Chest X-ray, PA view. Patient: 58 years old, sex M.
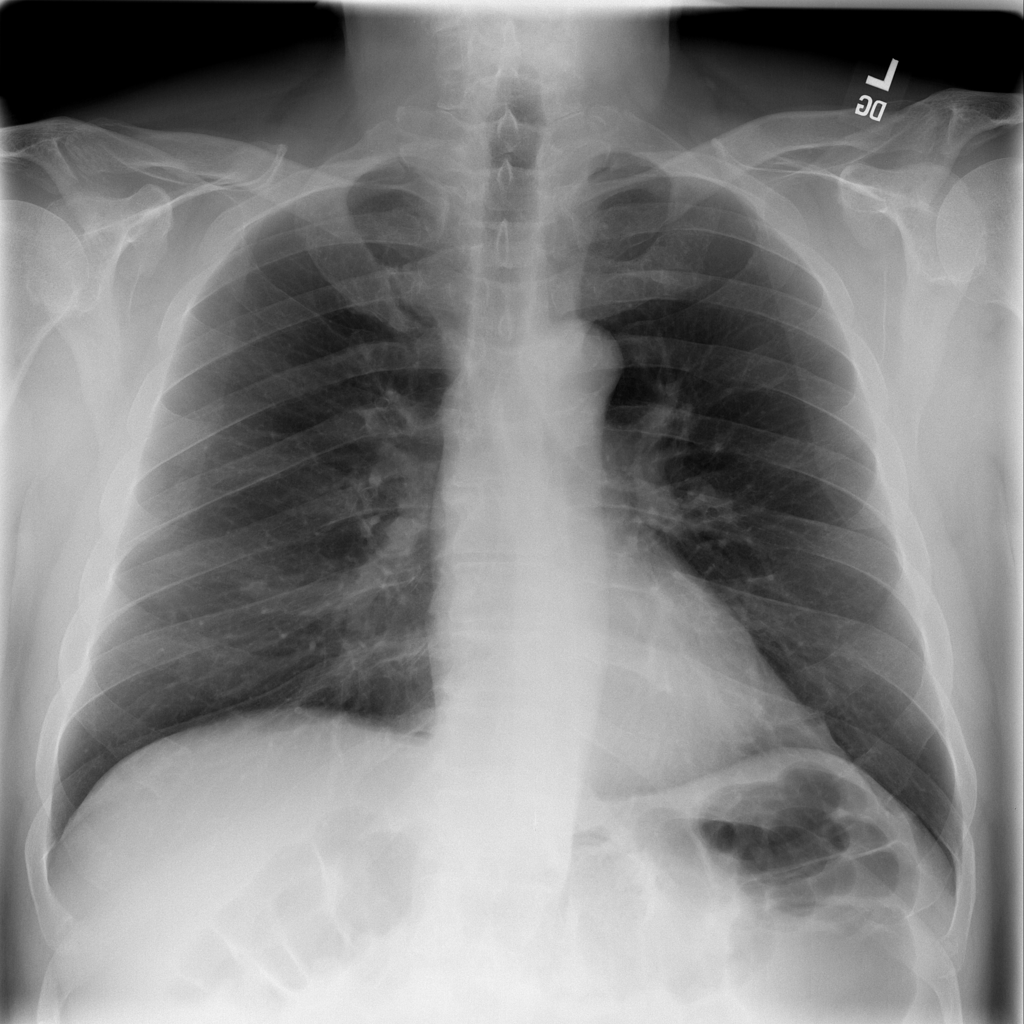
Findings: No Finding